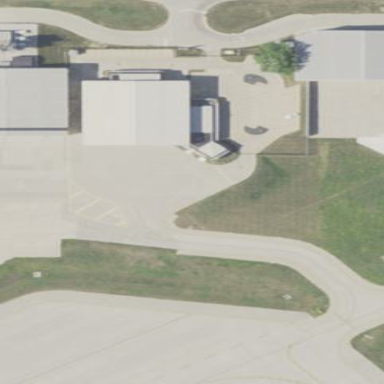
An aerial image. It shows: Apron at the airport with asphalt surface.